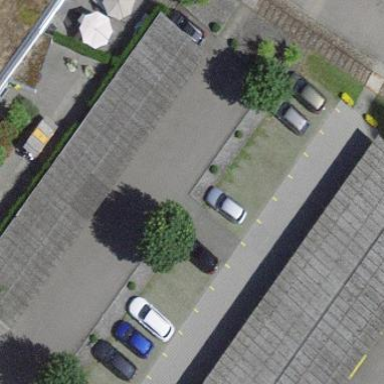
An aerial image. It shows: View of roof of building.